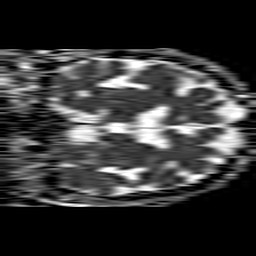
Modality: ADC
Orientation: coronal
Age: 80
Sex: male
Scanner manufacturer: philips
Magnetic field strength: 1.5 T
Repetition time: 4.6 s
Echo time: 0.08631 s